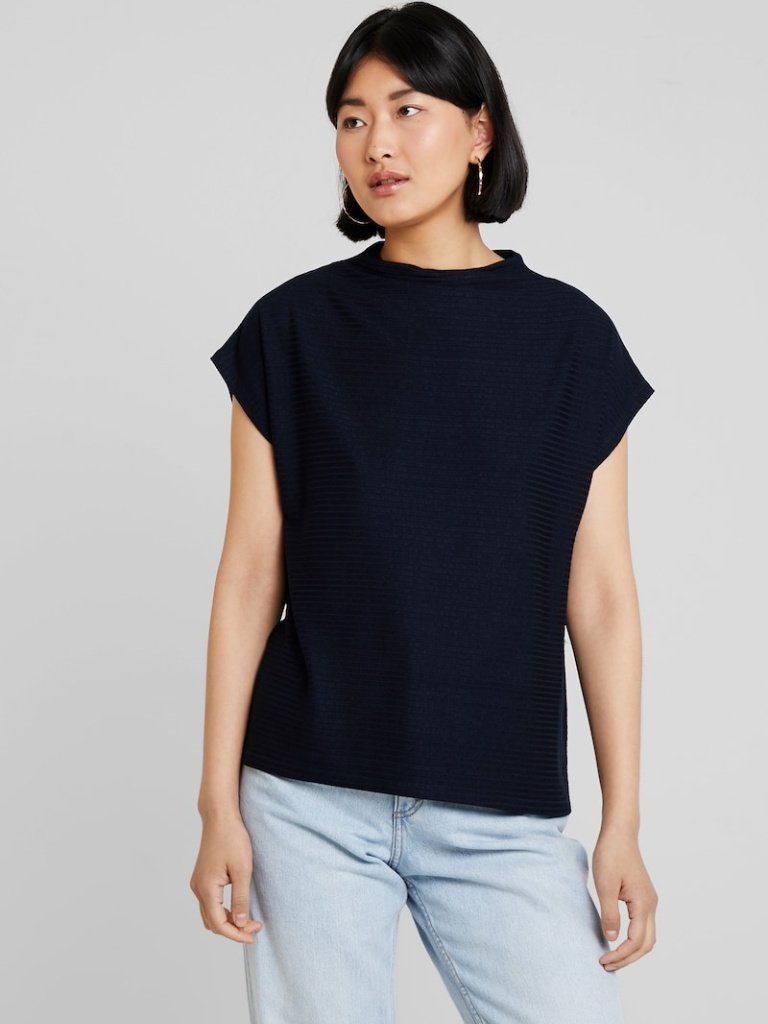
knit relaxed short sleeve hip length Untucked high blouse